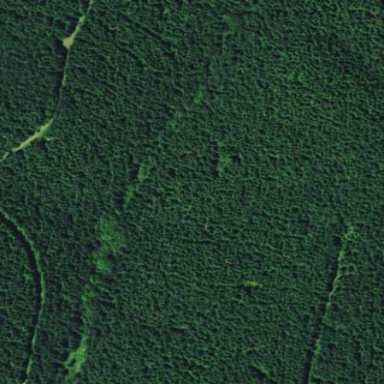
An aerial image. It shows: Forest area.